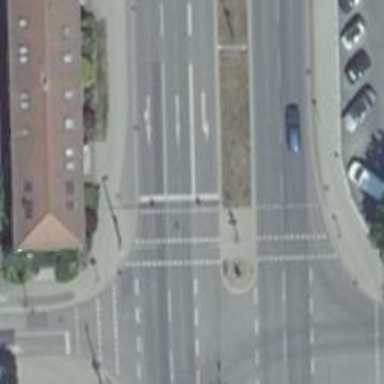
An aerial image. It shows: Traffic signals at road crossing.